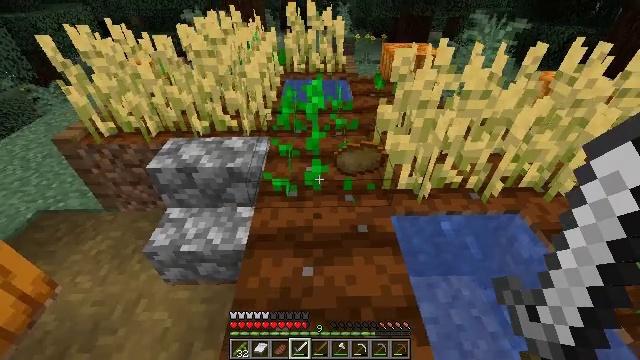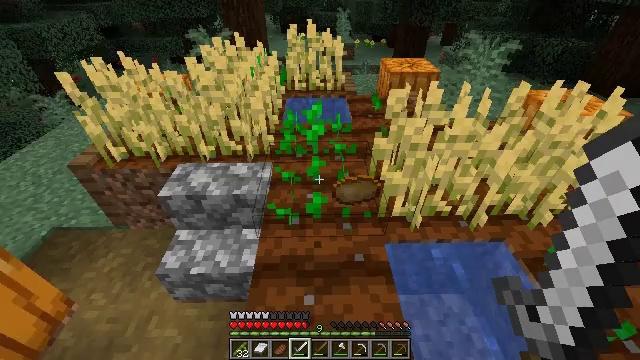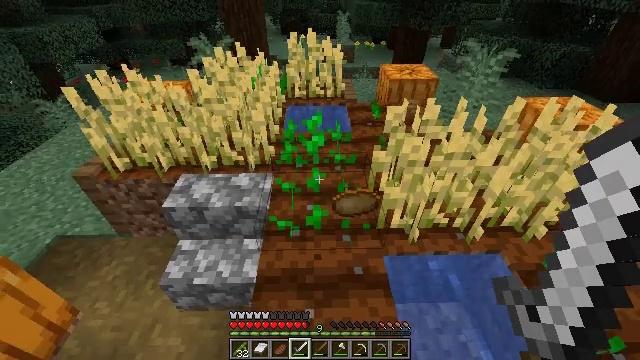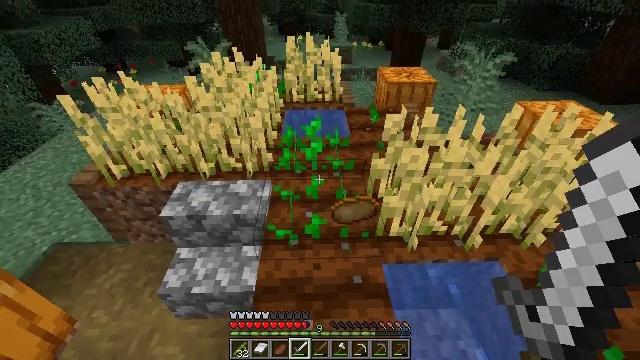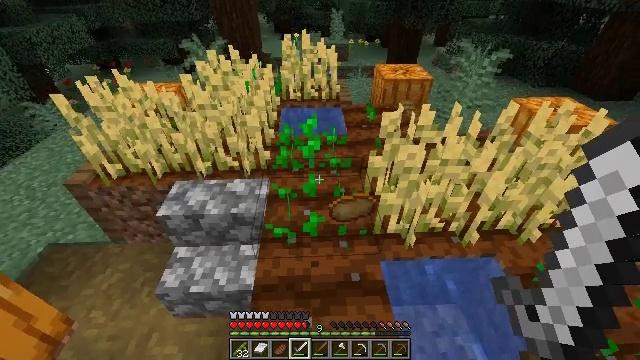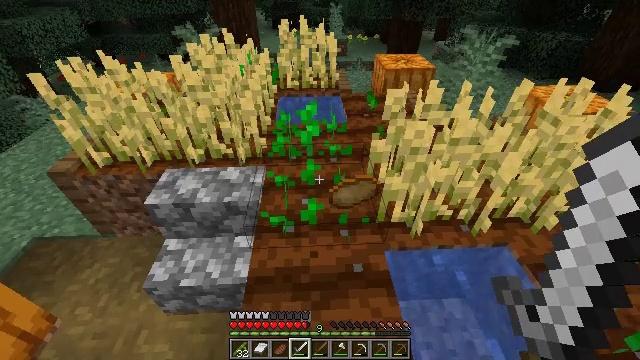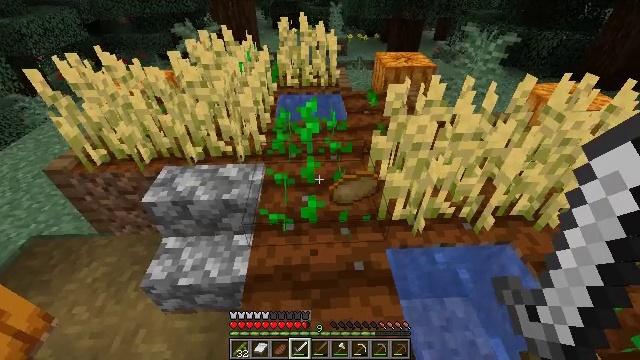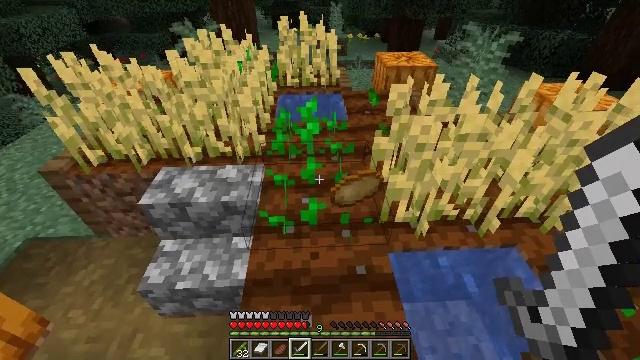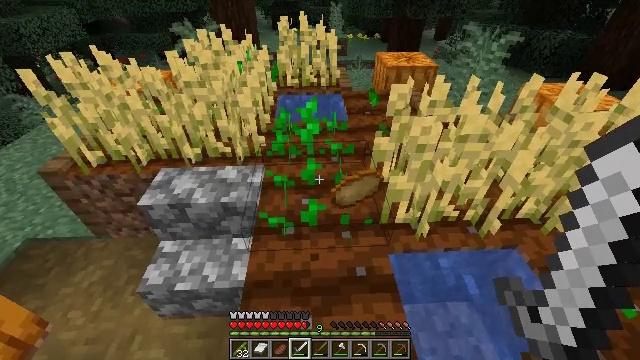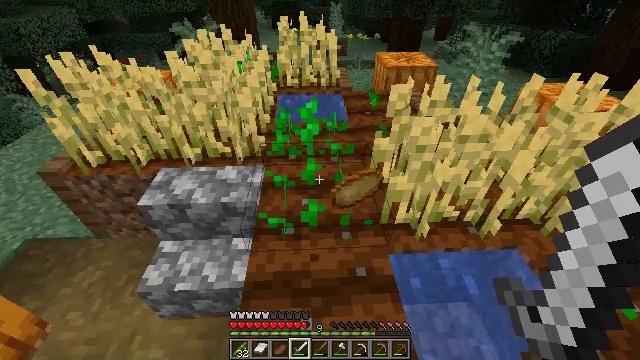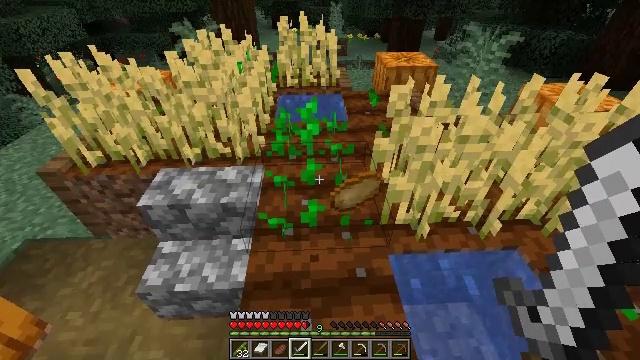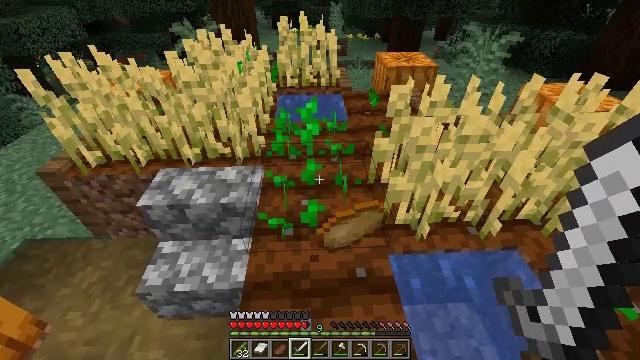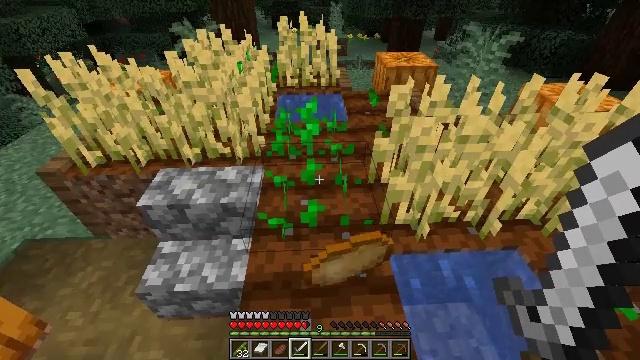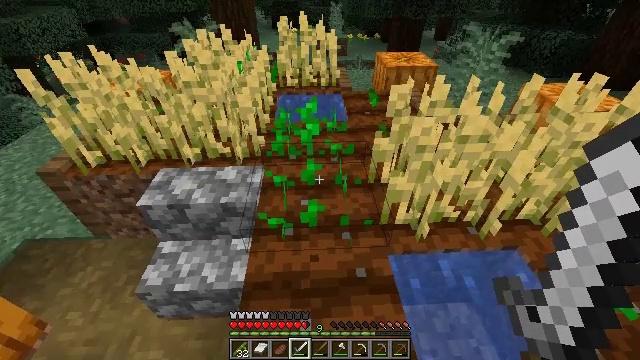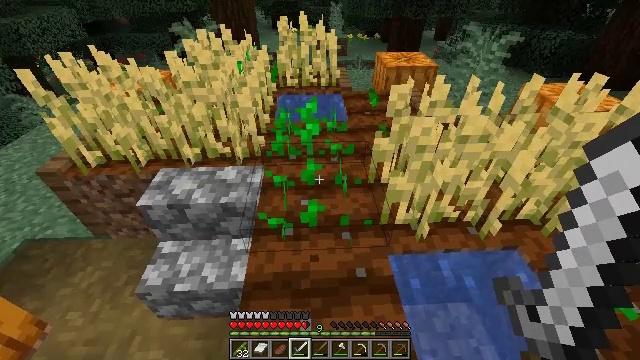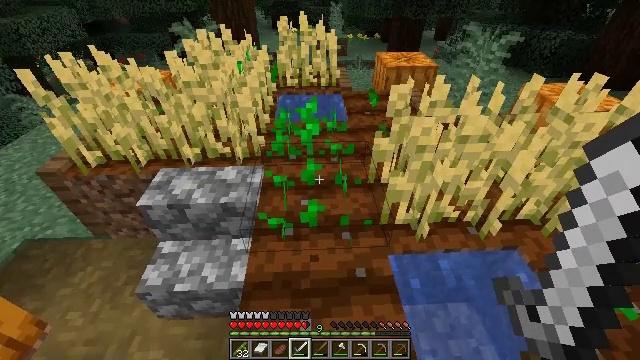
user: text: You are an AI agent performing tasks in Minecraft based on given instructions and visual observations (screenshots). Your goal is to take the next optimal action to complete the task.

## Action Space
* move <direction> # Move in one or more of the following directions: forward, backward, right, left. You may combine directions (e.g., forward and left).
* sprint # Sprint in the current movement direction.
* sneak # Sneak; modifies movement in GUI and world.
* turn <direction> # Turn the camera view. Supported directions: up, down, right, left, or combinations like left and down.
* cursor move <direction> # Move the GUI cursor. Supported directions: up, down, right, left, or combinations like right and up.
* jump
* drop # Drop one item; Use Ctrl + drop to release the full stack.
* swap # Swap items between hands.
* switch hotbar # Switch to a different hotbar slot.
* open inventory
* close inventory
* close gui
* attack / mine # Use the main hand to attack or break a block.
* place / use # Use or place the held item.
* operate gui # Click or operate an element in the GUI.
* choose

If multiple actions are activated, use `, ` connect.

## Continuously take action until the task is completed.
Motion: motion action
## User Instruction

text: Attack the large fern to gather it.
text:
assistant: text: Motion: move forward
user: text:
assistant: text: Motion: no_op
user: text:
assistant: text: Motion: no_op
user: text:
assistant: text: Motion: no_op
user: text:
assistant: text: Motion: no_op
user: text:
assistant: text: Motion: no_op
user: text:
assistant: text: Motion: no_op
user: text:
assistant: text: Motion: no_op
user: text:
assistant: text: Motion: no_op
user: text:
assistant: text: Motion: no_op
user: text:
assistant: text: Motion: no_op
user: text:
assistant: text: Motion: no_op
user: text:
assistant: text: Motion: no_op
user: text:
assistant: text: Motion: no_op
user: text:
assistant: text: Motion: no_op
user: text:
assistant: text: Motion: no_op
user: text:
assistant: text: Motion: move forward
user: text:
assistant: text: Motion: move forward
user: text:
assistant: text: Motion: move forward
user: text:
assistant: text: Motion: move forward
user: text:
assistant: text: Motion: move forward
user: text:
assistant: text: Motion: move forward
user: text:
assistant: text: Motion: move forward
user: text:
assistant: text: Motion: move forward
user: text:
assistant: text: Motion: move forward and move right, turn left
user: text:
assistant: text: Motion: move forward and move right, turn left and down
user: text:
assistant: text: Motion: move forward and move right, turn left
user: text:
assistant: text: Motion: move forward and move right, turn left
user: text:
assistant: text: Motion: move forward and move right, turn left
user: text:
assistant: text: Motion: move right, turn left